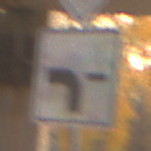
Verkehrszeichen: VerlaufVorfahrtsstrasse6
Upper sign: Vorfahrtsstrasse
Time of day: SunriseSunset
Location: Roofed (Suburban)
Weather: Clear
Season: NotSpecified
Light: Natural